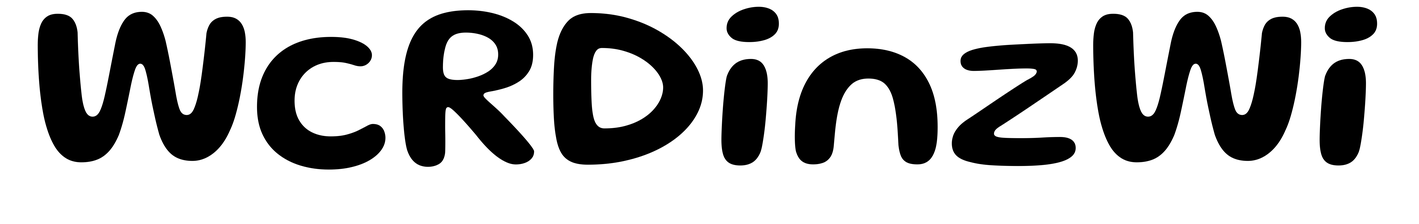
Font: Gluten_Medium